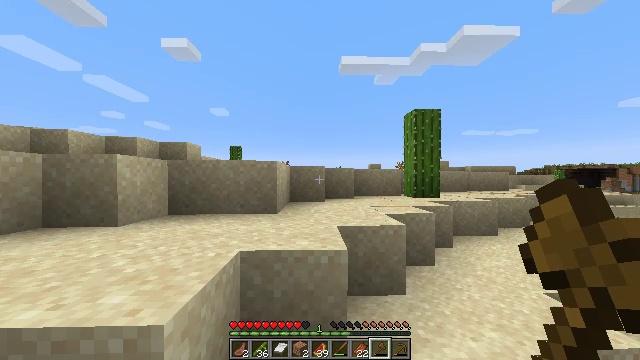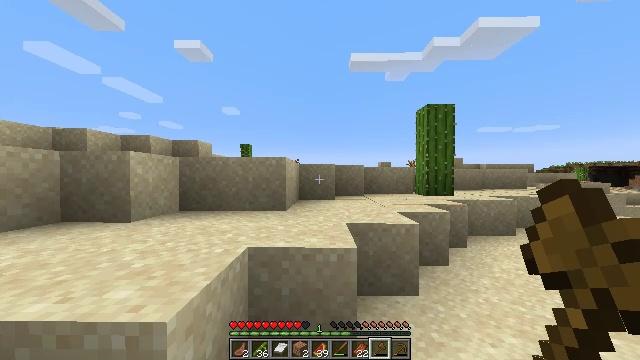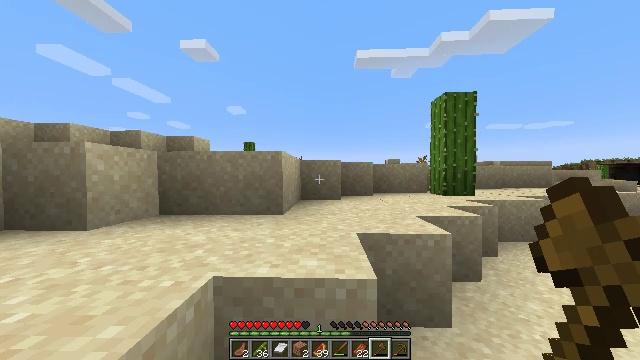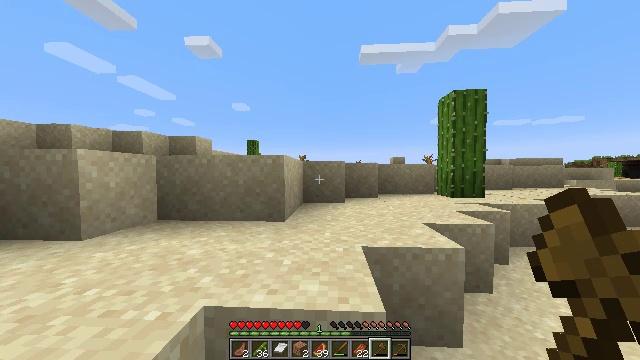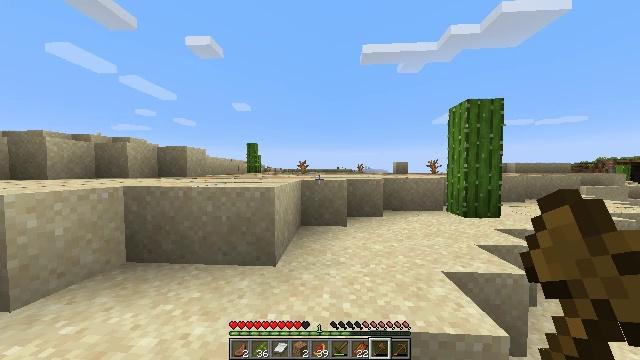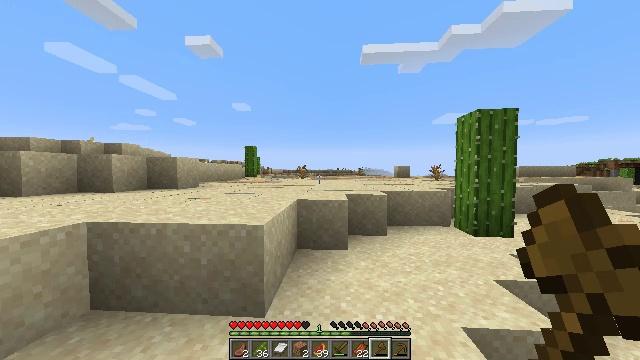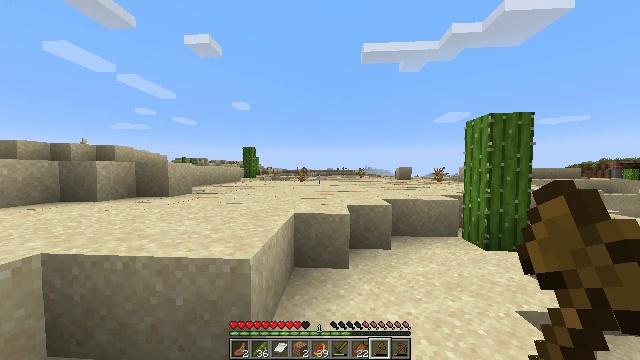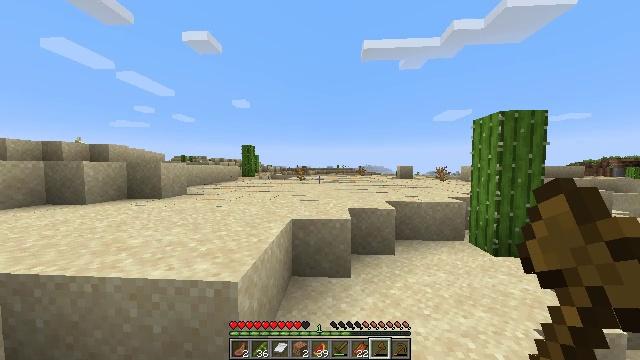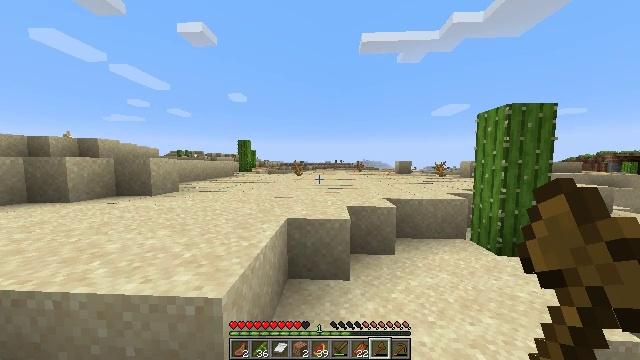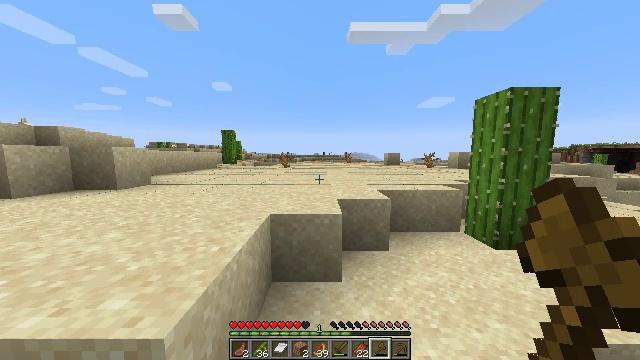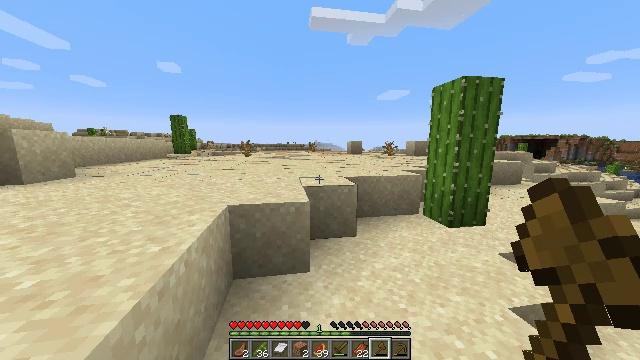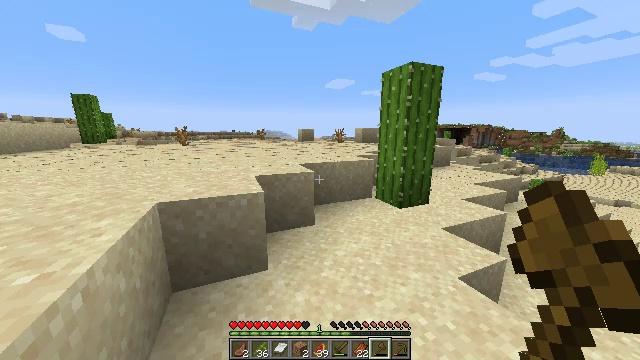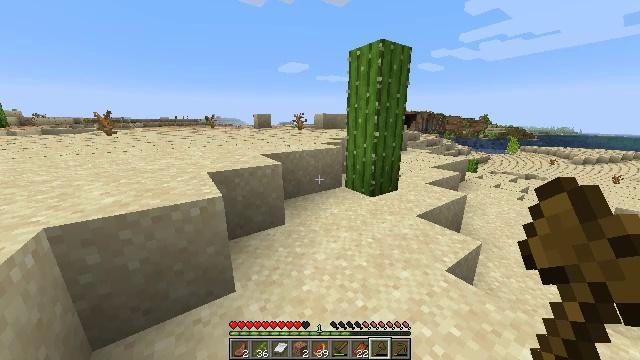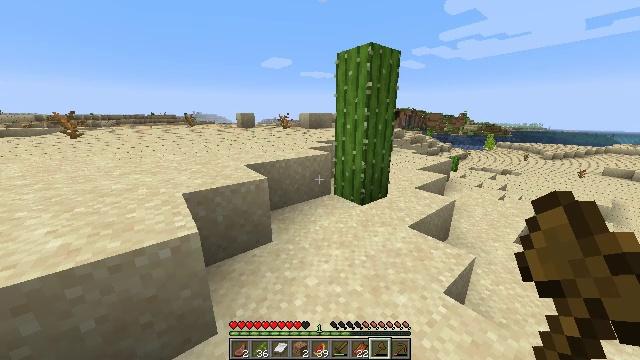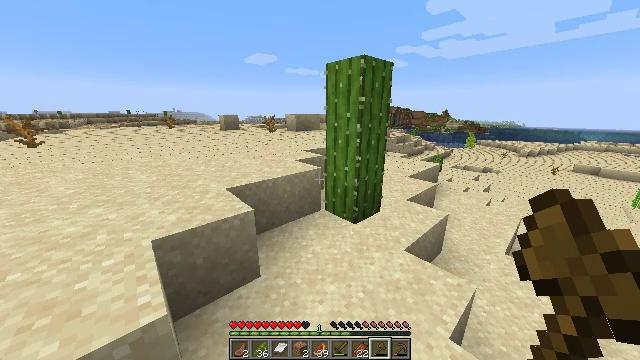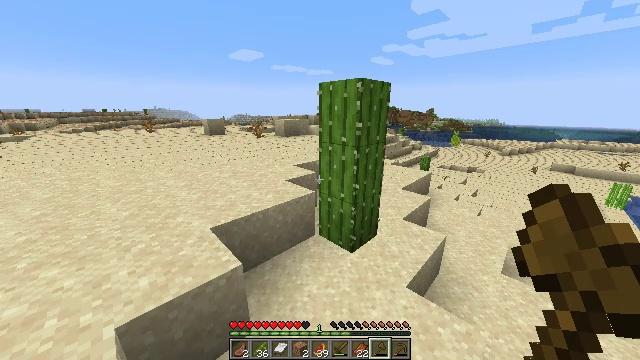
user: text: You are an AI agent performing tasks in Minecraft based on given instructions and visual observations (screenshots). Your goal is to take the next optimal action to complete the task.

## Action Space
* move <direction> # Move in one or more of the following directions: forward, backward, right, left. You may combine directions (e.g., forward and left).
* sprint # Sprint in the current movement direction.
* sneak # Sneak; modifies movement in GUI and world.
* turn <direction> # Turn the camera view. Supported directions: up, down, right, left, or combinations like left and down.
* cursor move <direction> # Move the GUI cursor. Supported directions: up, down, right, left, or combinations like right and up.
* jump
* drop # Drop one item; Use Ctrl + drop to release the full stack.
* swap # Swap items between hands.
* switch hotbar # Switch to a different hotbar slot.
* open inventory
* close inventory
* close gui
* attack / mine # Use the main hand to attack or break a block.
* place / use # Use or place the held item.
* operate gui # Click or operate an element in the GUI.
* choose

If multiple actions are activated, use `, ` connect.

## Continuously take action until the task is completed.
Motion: motion action
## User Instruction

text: Gather cactus by attacking it.
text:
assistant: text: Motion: move forward, sprint, turn left, jump
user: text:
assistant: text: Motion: move forward, sprint, turn left, jump
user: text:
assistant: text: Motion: move forward, sprint, turn left, jump
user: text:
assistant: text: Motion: move forward, sprint, jump
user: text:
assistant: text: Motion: move forward, jump
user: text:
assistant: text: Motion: move forward, jump
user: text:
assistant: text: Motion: move forward, jump
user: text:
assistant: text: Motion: move forward, turn down, jump
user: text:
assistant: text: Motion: move forward, turn right and down, jump
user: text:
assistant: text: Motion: move forward, sprint, turn right and down, jump
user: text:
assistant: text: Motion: move forward, sprint, turn right and down, jump
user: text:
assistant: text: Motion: move forward, sprint, turn right and down, jump
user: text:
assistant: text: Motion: move forward, sprint, turn right, jump
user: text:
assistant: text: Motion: move forward, turn right, jump
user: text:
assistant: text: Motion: move forward, turn right, jump
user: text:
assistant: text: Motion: move forward, turn right and down, jump
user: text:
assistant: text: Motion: move forward, turn right and down, jump
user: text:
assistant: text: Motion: move forward, turn right and down, jump
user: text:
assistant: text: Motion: move forward, turn right and down
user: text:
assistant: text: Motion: move forward, turn right and down
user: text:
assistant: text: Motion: move forward, turn right and down
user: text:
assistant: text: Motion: move forward, turn right and down, attack / mine
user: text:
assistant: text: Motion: attack / mine
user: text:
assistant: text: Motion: attack / mine
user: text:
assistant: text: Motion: attack / mine
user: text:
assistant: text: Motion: attack / mine
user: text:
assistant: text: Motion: attack / mine
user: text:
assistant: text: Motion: attack / mine
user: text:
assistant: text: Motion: turn right, attack / mine
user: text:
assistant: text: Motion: turn right, attack / mine